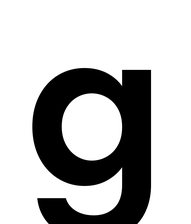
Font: Poppins-SemiBold